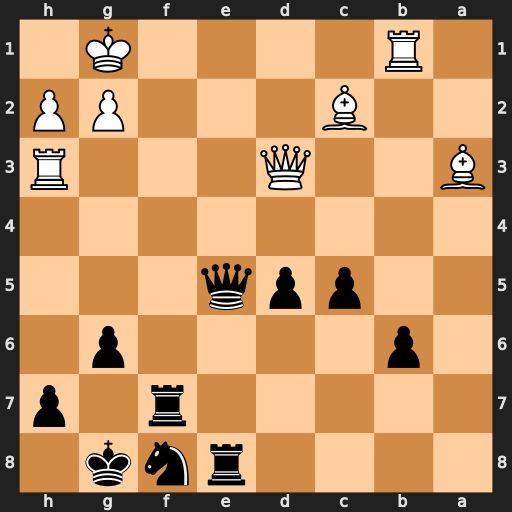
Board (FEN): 4rnk1/5r1p/1p4p1/2ppq3/8/B2Q3R/2B3PP/1R4K1
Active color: b
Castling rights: -
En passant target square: -
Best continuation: Qe1+ Rxe1 Rxe1+ Qf1 Rexf1#